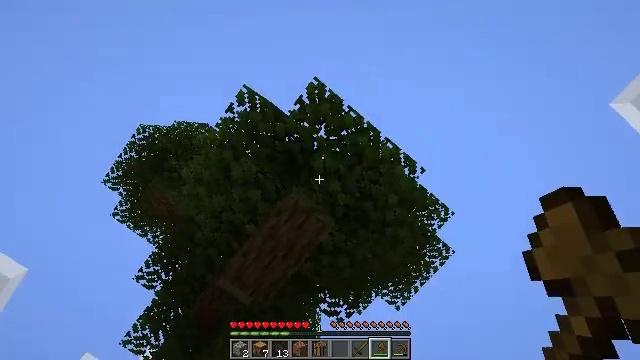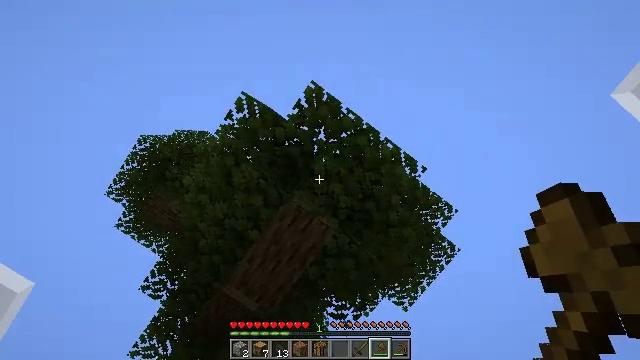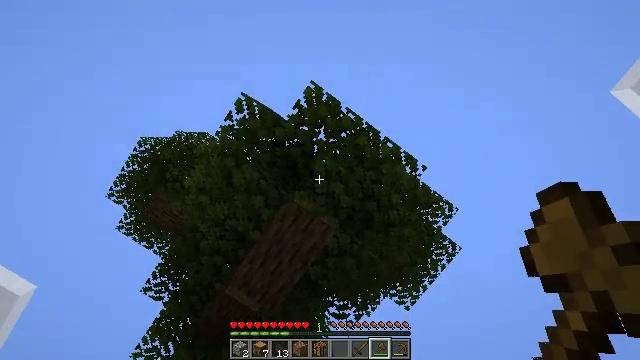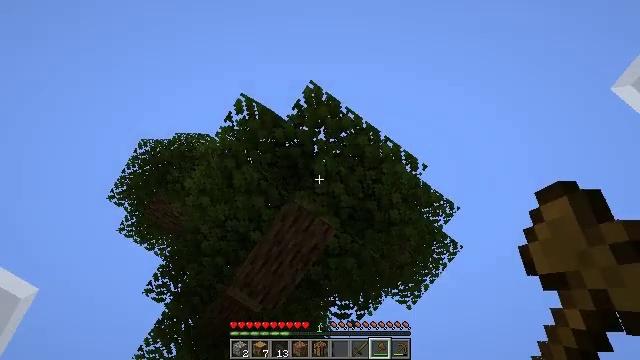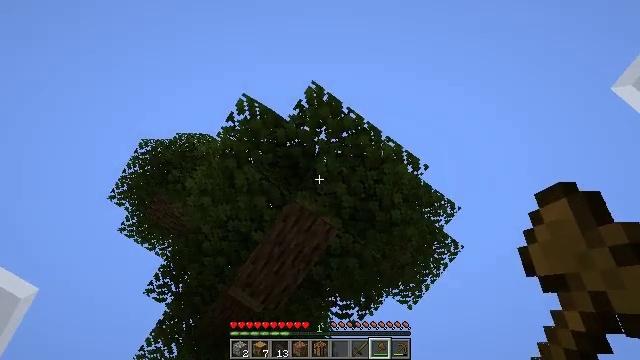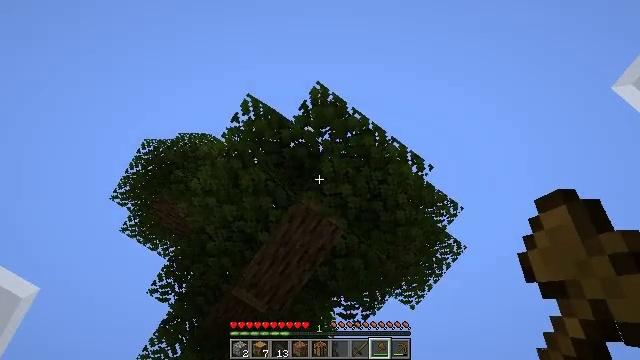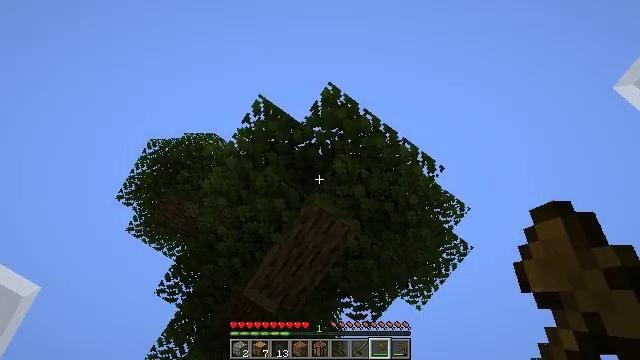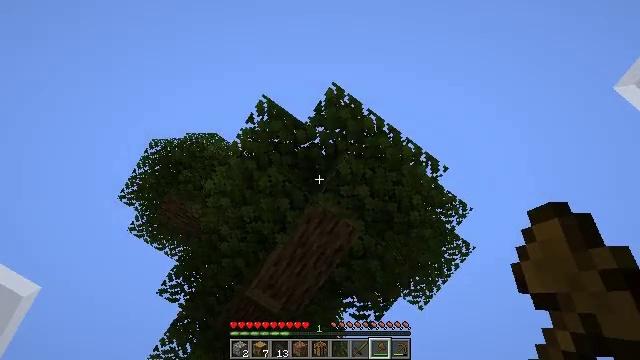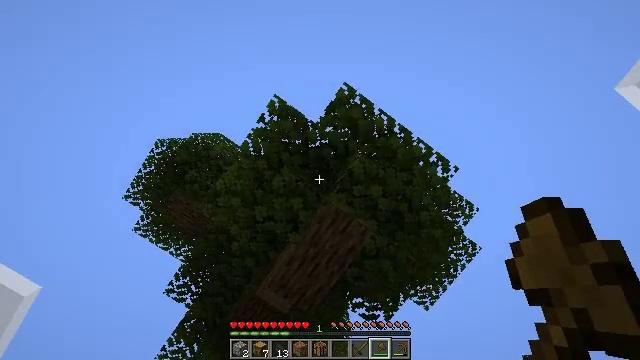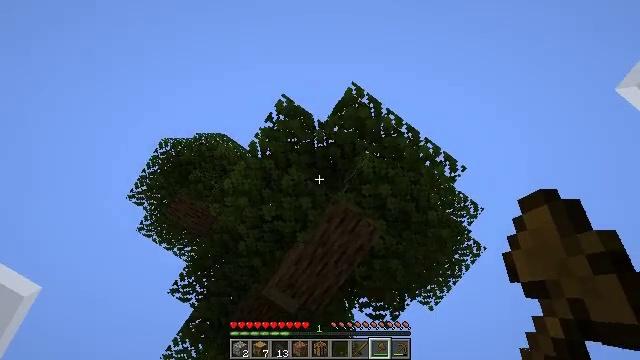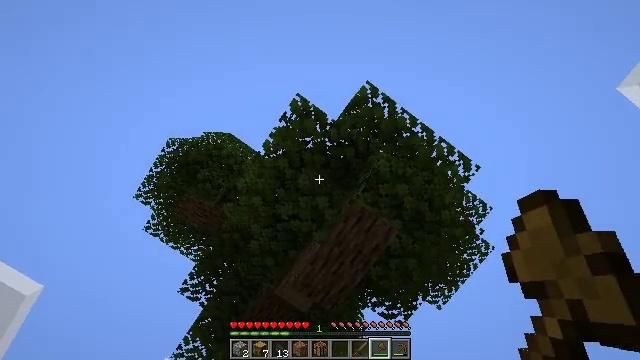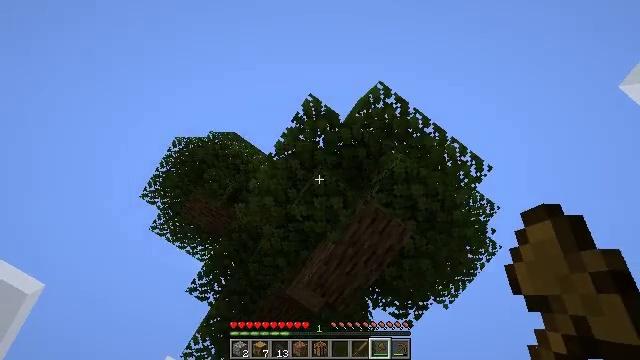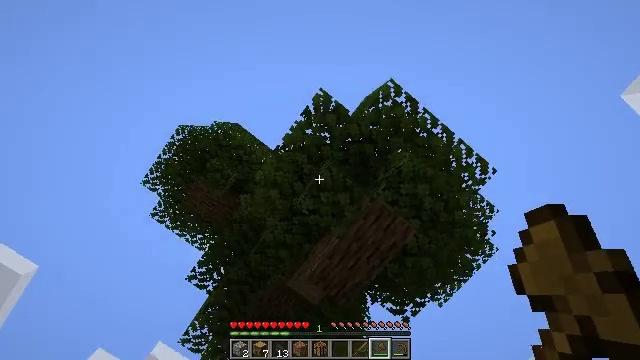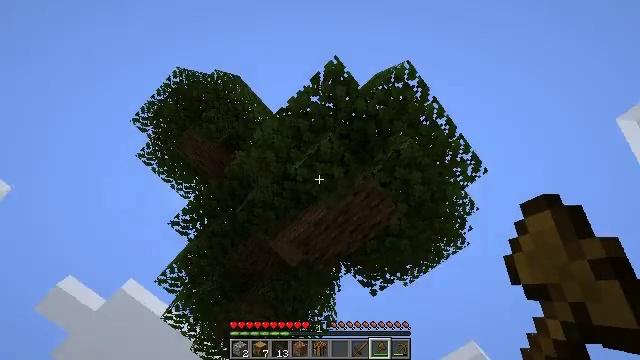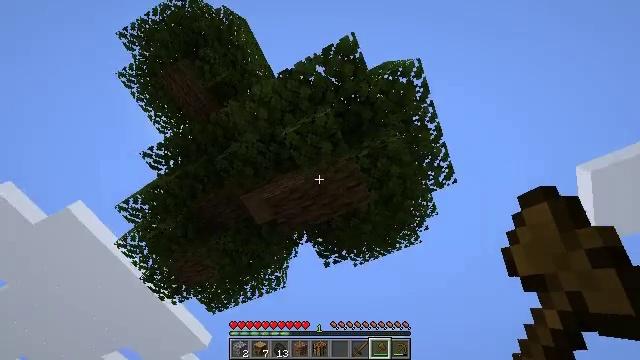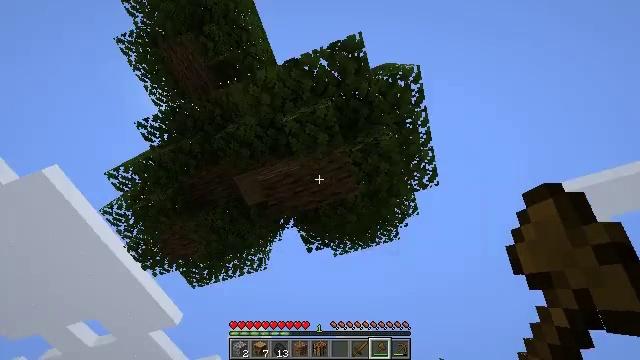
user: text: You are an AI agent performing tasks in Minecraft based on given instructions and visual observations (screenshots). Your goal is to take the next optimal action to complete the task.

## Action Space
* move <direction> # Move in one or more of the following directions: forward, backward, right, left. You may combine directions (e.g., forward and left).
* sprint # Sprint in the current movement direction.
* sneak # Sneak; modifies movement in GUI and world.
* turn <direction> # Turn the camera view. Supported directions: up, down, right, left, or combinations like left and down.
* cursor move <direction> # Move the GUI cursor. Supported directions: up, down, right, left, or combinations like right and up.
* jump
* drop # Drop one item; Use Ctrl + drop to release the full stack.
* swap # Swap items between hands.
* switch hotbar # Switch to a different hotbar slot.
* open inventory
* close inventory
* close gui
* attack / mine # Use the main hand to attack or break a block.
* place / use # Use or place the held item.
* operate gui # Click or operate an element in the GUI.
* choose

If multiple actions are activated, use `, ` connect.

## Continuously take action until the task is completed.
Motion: motion action
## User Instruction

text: Fish and kill the salmon.
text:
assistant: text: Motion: turn left
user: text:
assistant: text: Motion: no_op
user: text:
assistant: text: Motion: no_op
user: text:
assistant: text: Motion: move left
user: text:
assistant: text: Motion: move left
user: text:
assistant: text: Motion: move left
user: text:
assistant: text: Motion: move left
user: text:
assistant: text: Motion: move left
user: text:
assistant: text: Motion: move left
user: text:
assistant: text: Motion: move left
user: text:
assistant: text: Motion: move left
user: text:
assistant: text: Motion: move left, turn right and down
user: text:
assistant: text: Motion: turn right and down
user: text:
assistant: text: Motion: turn right and down
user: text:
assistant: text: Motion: turn right and down
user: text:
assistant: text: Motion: no_op
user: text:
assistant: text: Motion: move left, turn right and up
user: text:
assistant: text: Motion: move left, turn right and up
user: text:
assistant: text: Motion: move left
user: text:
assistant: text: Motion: move left
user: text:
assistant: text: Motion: move left
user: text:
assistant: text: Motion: move left
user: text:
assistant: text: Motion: move left
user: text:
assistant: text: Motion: move left
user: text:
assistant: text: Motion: move left
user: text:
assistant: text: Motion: no_op
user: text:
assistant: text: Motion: no_op
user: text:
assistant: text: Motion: turn left and down
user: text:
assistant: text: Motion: turn left and down
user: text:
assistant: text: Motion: turn left and down